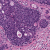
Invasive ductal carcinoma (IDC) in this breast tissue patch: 0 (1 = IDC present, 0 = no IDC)